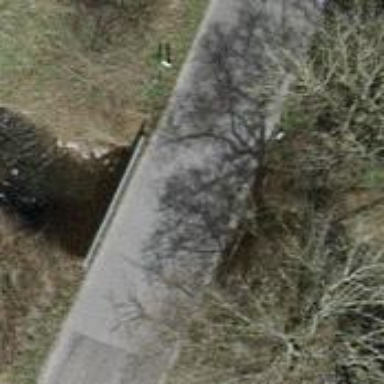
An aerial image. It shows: Unclassified road on bridge.